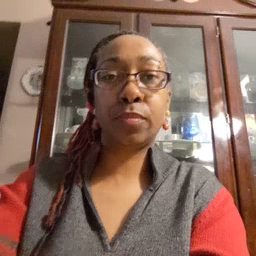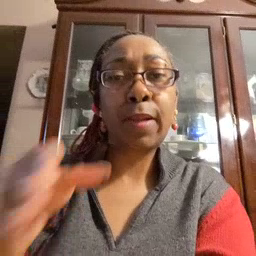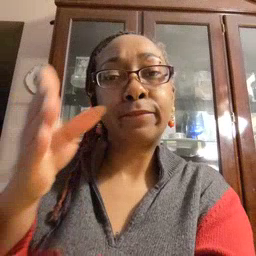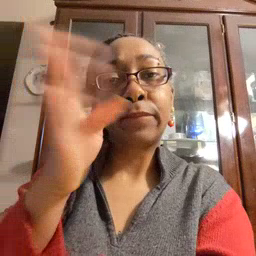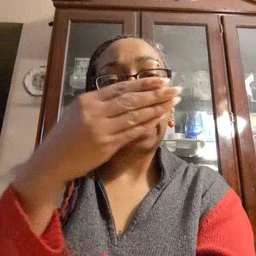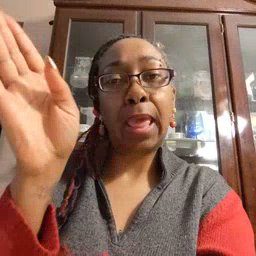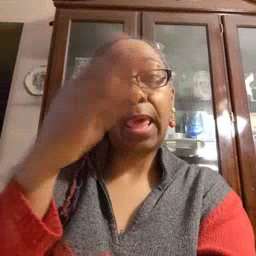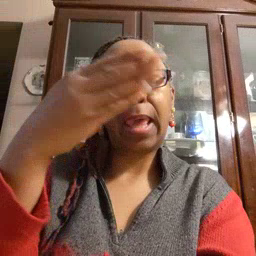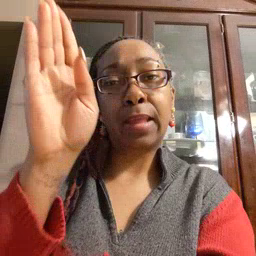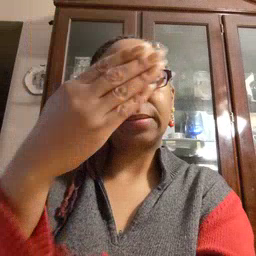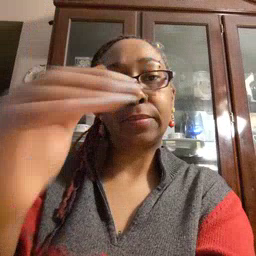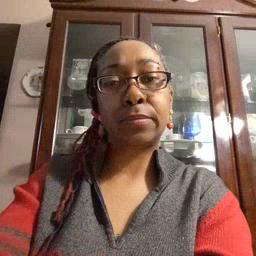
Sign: flag